Field crop: tomato
Growth stage: 2
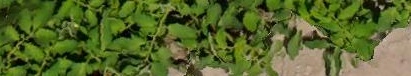
Species: tomato